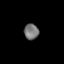
Tissue: lung
Cell type: Endothelial cells
Senescence score: 0.6352
Nuclear area (px): 227
Mean DAPI intensity: 116.084